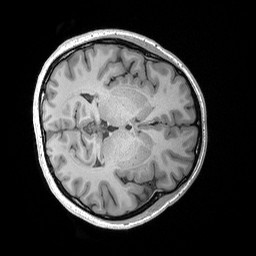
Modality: T1w
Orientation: axial
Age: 20